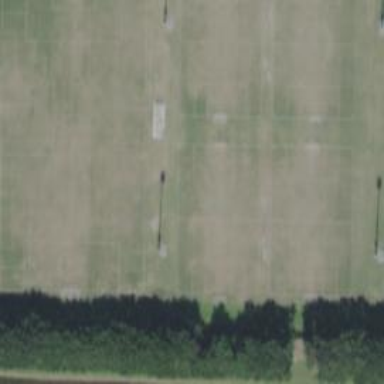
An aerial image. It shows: Soccer pitch for leisureland activities.